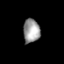
Tissue: prostate
Cell type: T cells
Senescence score: 0.2473
Nuclear area (px): 390
Mean DAPI intensity: 155.431